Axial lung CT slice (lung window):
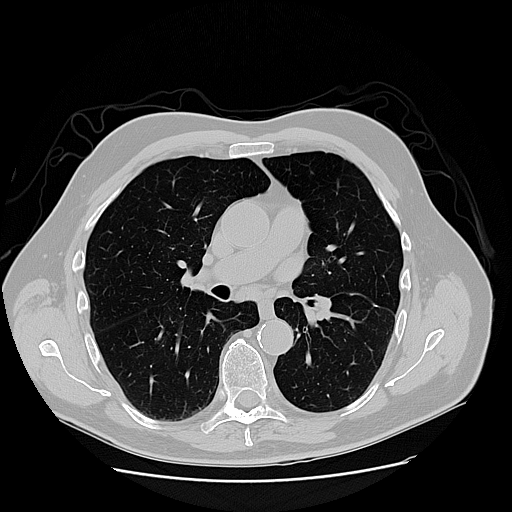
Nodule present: no